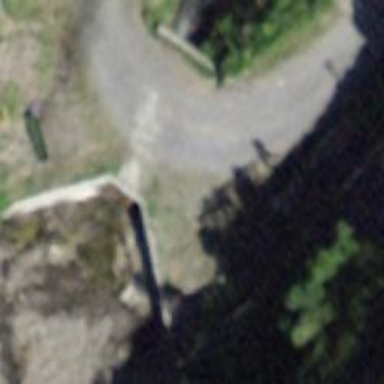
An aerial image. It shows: Retaining wall.